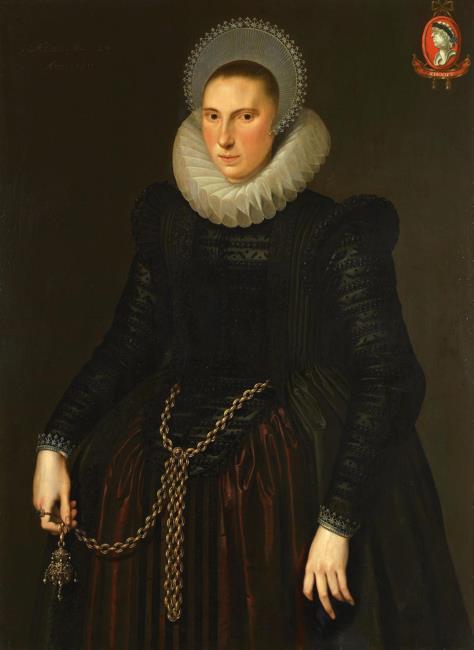
Title: Portrait of Aeghje Hooft (1587-1653)
Artist: Cornelis van der Voort
Earliest date: 1611
Latest date: 1611
Genre: painting
Iconography: Pomander
Keywords: woman's portrait, three-quarter length, head to the left, body facing left, standing (position), facing front, lace cap, ruff, girdle, pomander